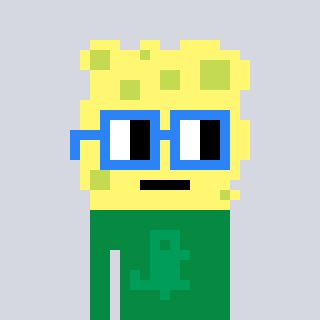
a pixel art character with square blue glasses, a sponge-shaped head and a green-colored body on a cool background